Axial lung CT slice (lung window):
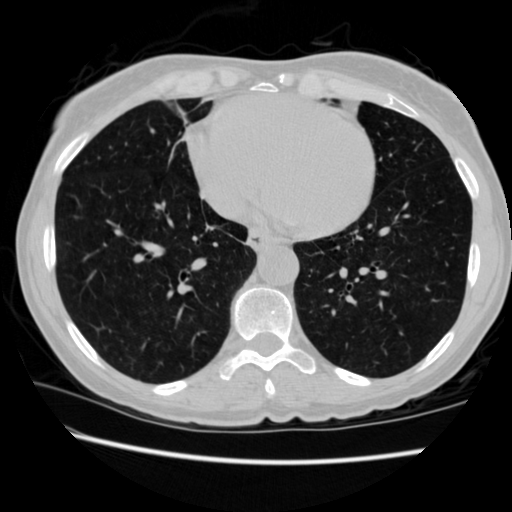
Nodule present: no